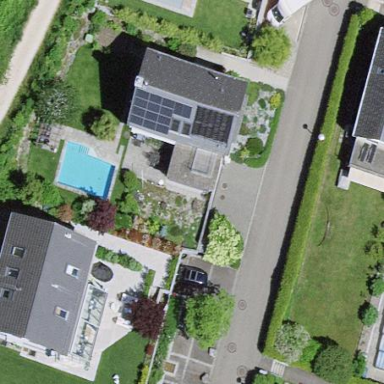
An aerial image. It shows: Detached building.